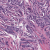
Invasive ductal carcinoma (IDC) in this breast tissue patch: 1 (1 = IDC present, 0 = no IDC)